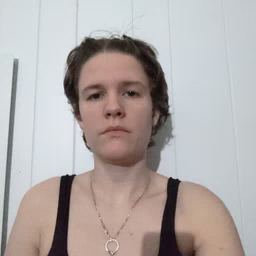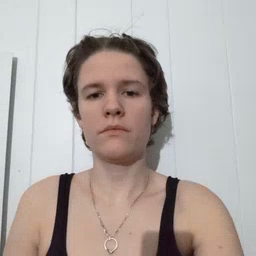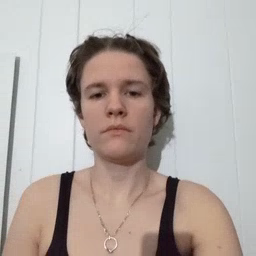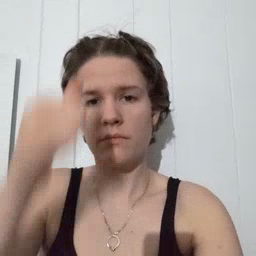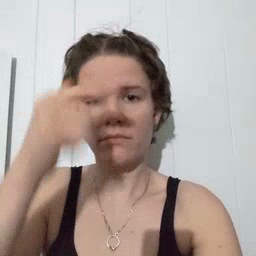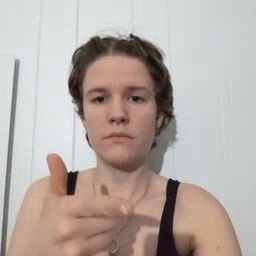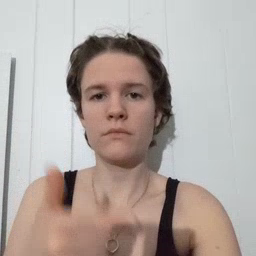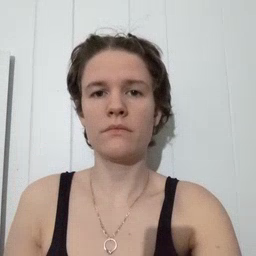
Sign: brother